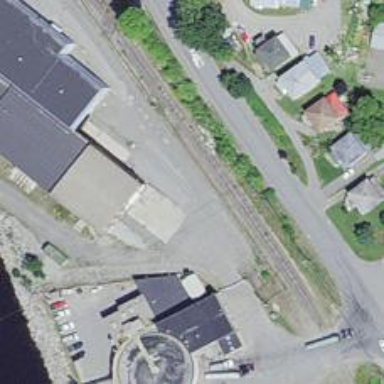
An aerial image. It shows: Abandoned railway.